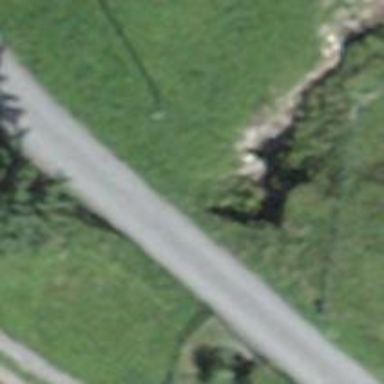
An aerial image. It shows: Culvert tunnel.